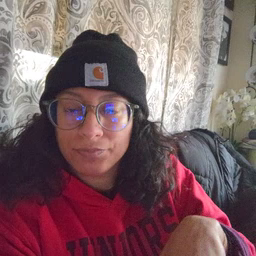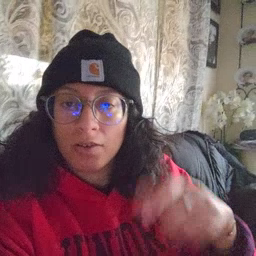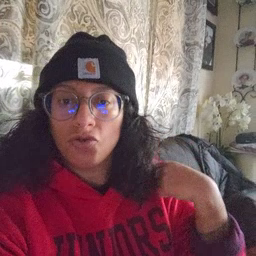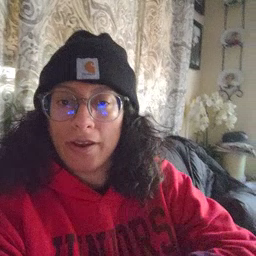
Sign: jacket